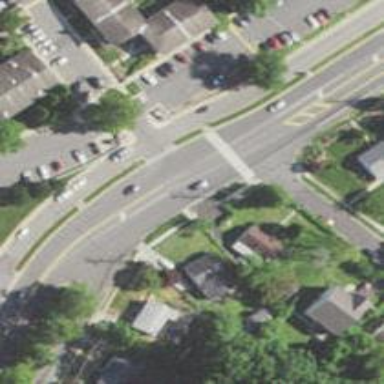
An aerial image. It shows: Secondary road with asphalt surface and sidewalk on the left.